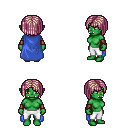
a pixel art fantasy rpg character, female body template, orc, green skin, blue cape, white pants, white blonde pageboy hairstyle, leather bracers, four views (front, back, left, right), 2x2 character sprite sheet, small pixel art, hard edges, no anti-aliasing